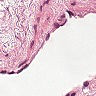
Metastatic tissue present: no